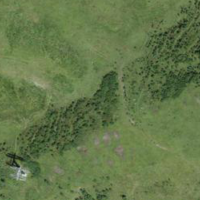
EUNIS habitat code: 24
Species observed at this site:
Vaccinium myrtillus
Alnus alnobetula
Dactylorhiza viridis